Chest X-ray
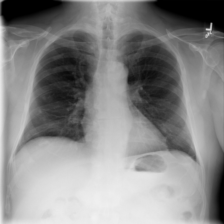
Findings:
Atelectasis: positive
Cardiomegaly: negative
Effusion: negative
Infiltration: negative
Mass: negative
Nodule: negative
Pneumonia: negative
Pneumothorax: negative
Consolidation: negative
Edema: negative
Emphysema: negative
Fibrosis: negative
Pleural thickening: negative
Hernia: negative